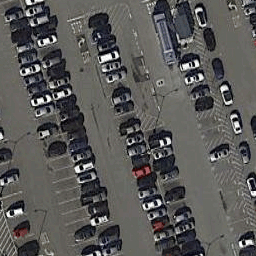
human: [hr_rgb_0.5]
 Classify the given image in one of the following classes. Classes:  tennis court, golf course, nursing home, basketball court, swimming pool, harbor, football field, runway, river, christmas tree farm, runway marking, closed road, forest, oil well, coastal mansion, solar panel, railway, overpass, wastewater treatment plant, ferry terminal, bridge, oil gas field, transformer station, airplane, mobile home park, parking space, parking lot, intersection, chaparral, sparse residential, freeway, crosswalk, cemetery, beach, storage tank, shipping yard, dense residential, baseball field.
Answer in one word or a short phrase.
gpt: parking lot